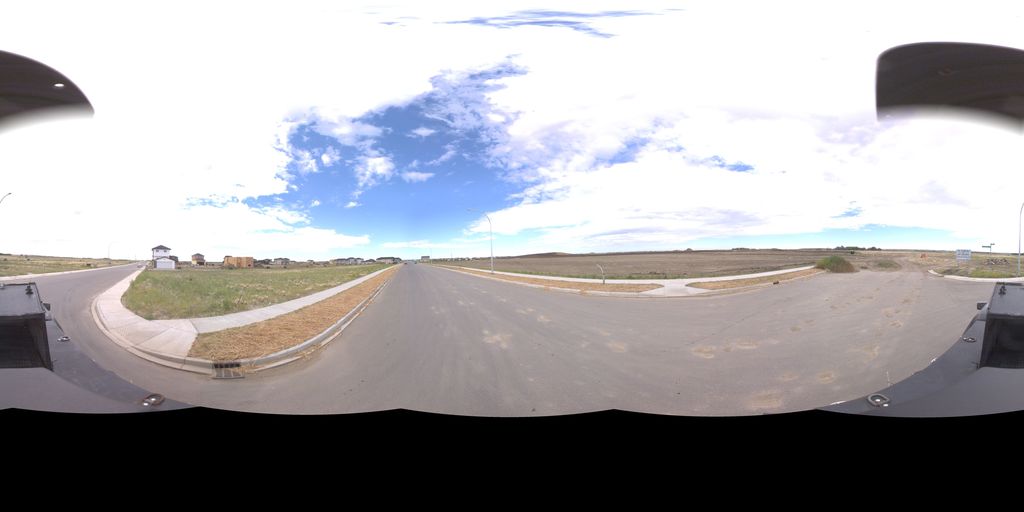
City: saskatoon